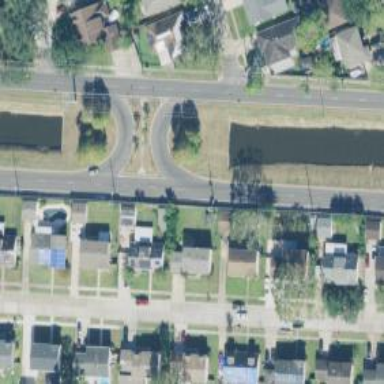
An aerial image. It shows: Culvert underpass for canal.